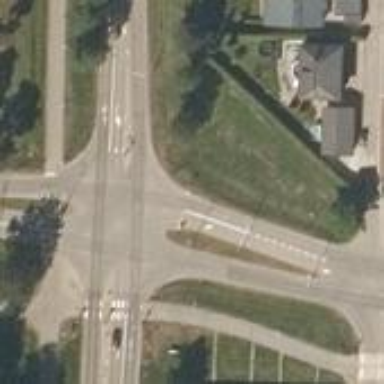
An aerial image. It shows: Road with "give way" sign.